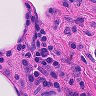
Metastatic tissue present: no